Interaction volume radius: 5 \u00c5
Interaction volume height: 20 \u00c5
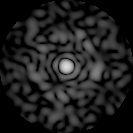
Disorder parameter: 0.8443